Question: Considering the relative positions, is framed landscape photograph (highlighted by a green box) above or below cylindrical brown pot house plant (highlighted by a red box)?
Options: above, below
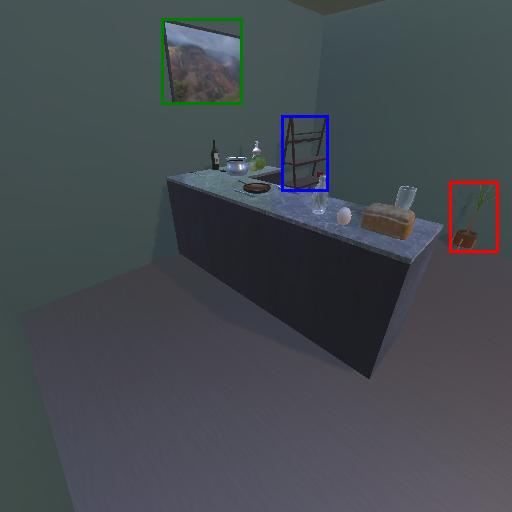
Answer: above